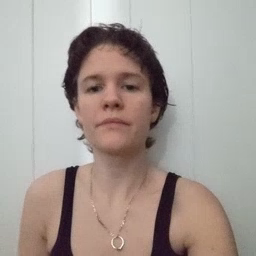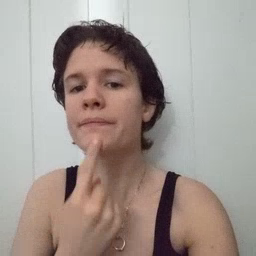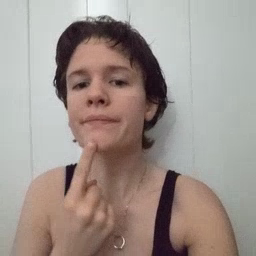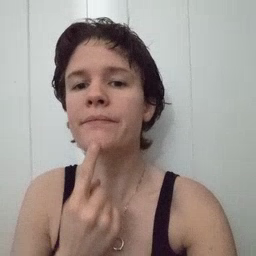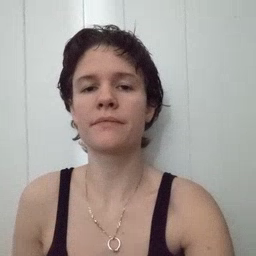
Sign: chin